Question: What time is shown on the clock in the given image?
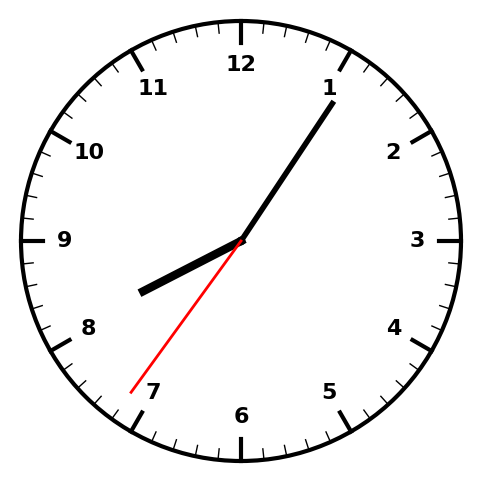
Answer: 08:05:36